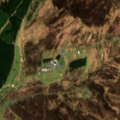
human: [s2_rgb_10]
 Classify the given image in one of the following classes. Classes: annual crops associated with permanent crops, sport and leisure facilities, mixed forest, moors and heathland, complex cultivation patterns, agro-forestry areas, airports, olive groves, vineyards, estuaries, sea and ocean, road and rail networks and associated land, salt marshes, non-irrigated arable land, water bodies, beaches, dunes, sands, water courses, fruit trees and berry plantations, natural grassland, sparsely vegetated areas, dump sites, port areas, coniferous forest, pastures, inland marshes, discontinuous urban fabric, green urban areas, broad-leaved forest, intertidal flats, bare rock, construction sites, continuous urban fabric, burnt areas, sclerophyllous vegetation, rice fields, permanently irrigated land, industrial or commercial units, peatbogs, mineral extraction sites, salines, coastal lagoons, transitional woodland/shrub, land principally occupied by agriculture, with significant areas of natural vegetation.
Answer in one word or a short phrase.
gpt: coniferous forest, moors and heathland